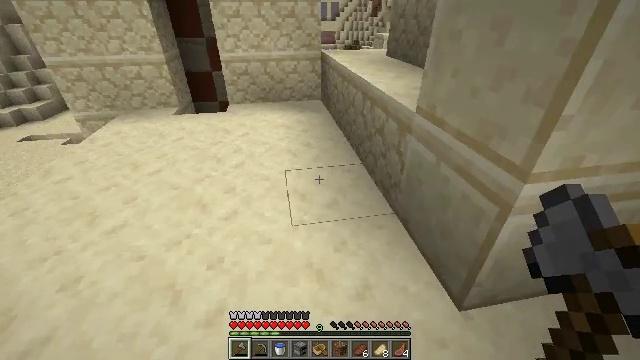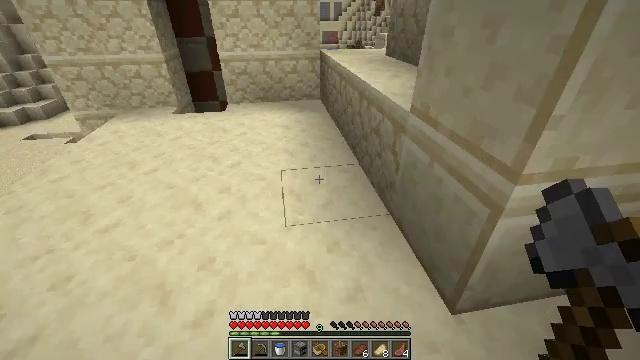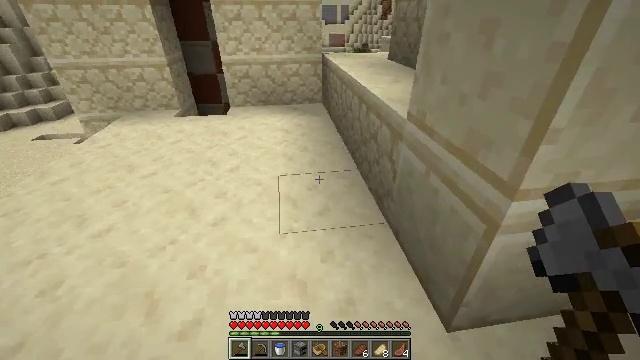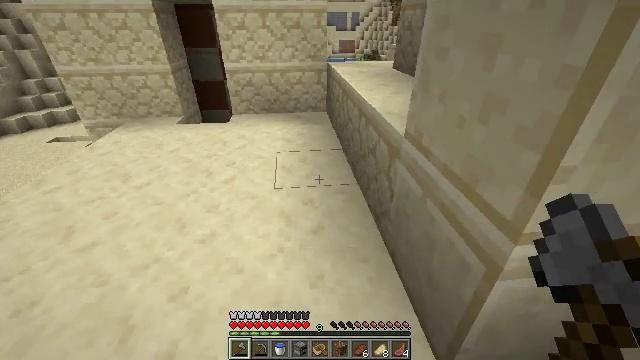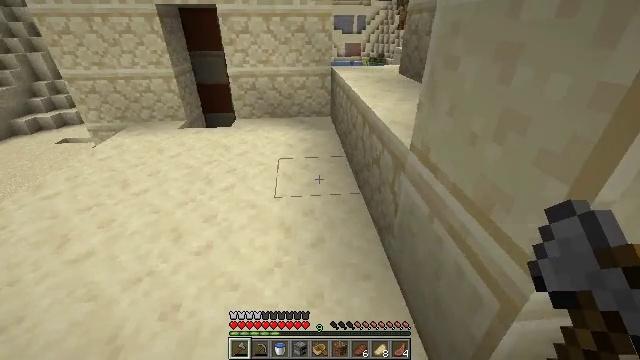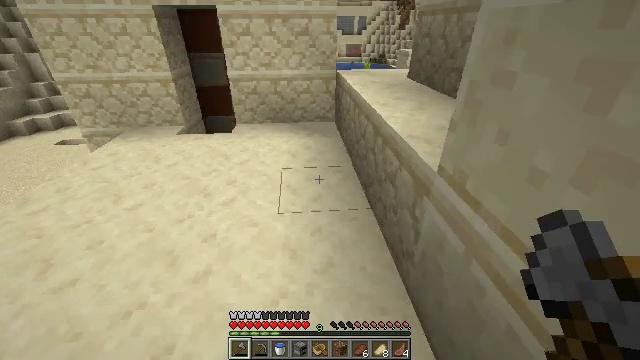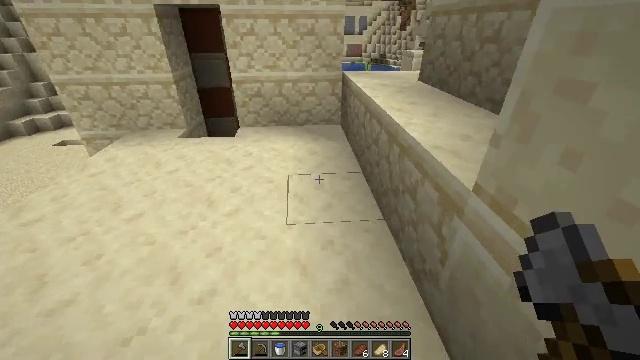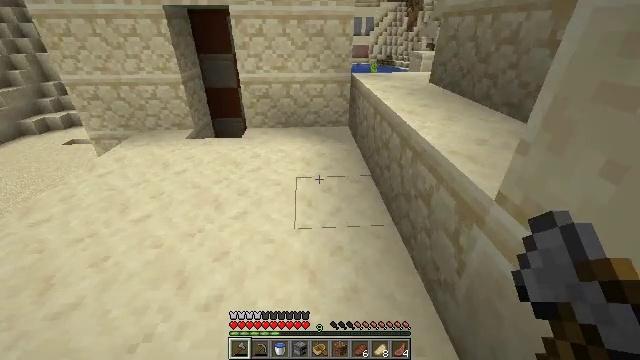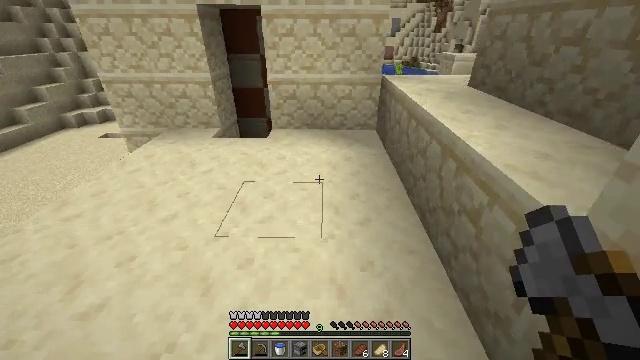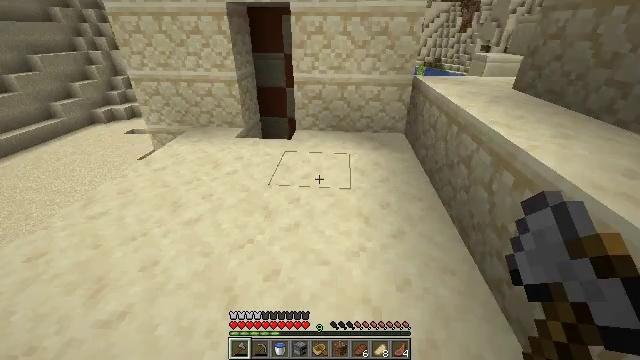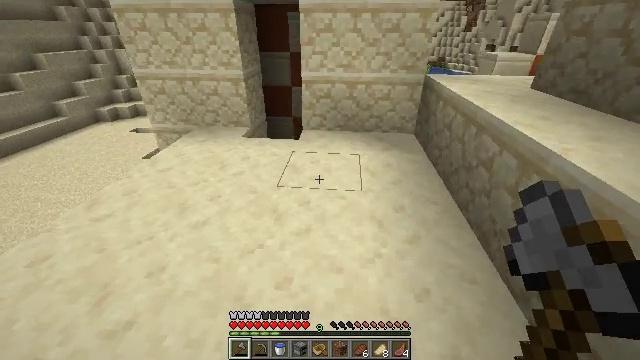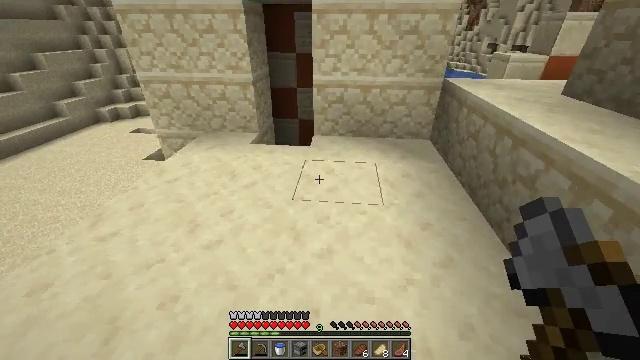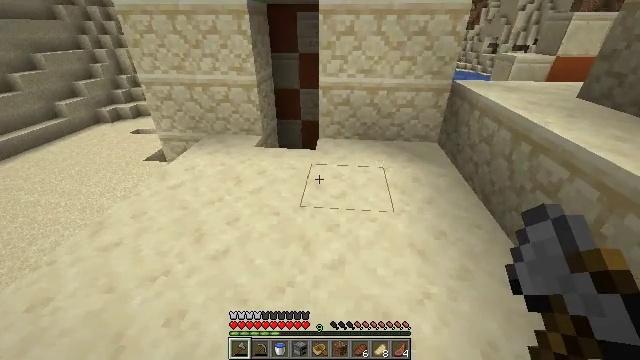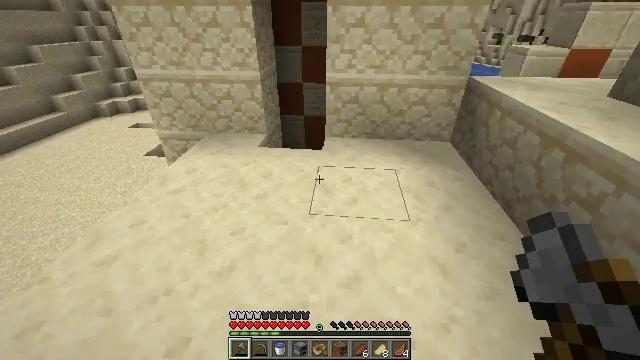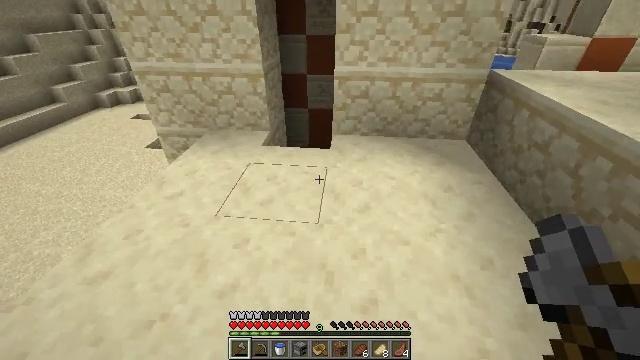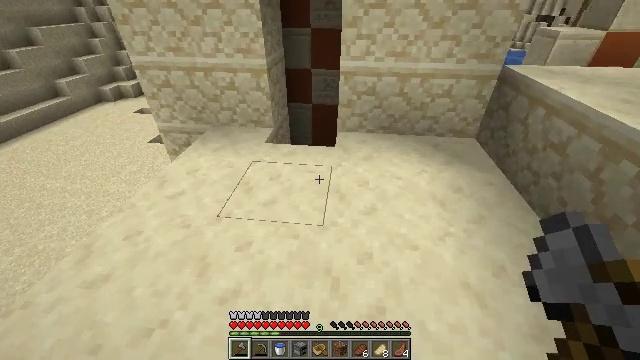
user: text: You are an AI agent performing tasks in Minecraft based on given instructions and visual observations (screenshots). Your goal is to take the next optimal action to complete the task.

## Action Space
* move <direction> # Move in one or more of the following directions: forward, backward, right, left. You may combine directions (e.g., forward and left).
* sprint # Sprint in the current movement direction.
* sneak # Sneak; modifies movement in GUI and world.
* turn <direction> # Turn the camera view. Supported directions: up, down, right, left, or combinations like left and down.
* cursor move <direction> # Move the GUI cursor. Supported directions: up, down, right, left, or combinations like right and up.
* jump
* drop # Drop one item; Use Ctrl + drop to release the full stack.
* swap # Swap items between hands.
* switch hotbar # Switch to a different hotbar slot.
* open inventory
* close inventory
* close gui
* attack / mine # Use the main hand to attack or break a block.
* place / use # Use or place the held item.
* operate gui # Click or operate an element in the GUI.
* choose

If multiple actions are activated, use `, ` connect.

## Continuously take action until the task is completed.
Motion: motion action
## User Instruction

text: Break the block of blue terracotta.
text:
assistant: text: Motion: move forward and move right
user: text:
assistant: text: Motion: move forward and move right, turn left
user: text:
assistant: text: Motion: move forward, turn left and up
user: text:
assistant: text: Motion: move forward and move left, turn left
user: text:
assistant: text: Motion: move forward and move left
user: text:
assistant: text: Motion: move forward and move left
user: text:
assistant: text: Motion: move forward and move left, turn left
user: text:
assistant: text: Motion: move forward and move left, turn left
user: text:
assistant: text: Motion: move forward and move left, turn left
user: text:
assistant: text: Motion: move forward and move left
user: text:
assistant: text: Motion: move forward and move left
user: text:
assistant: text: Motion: move forward
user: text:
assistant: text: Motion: move forward, turn down
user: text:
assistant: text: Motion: move forward, turn down
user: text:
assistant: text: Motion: move forward, turn down
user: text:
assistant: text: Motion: move forward, sprint, turn down
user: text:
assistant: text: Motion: move forward, sprint
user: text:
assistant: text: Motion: move forward, sprint
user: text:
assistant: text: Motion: move forward, sprint, turn down
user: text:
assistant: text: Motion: move forward, sprint, turn left and down
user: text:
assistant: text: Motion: move forward, turn left and down
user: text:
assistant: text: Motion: move forward, turn down
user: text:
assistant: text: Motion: move forward, turn left and down
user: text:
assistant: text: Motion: move forward, turn down
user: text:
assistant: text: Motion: move forward, turn down
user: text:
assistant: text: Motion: turn right and down
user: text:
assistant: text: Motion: turn right and down
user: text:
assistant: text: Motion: turn down
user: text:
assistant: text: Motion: turn right and down
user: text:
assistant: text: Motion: no_op